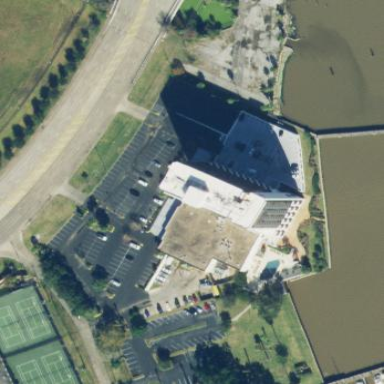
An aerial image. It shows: Hotel building.